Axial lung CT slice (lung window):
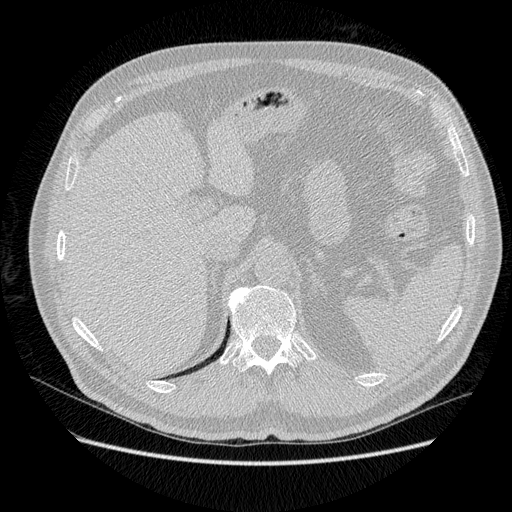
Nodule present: no